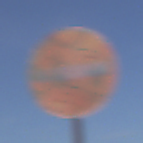
Verkehrszeichen: VerbotDerEinfahrt
Umgebung: Outdoor, RoadRail
Tageszeit: MorningAfternoon
Wetter: PartlyCloudy
Licht: Natural
Jahreszeit: NotSpecified
Kontrast: HighContrast